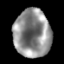
Tissue: lung
Cell type: T cells
Senescence score: 0.2147
Nuclear area (px): 1730
Mean DAPI intensity: 142.149